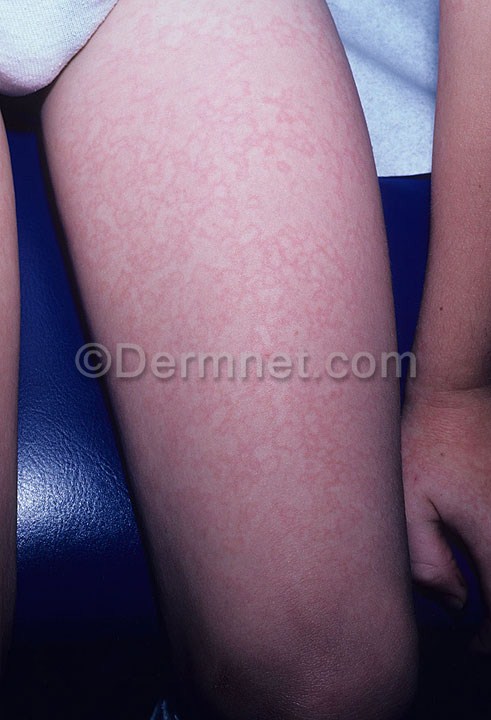
Disease: Exanthems and Drug Eruptions